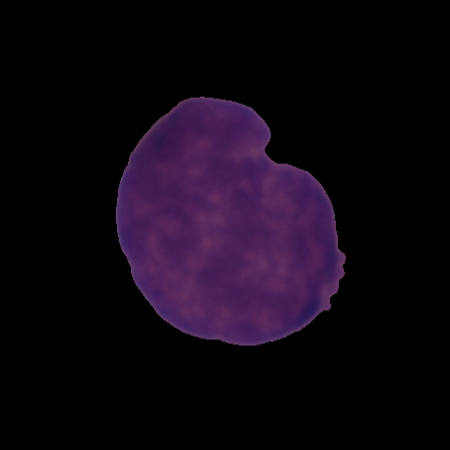
Label: cancer